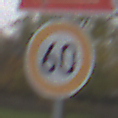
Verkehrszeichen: Geschwindigkeit60
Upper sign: KurveLinks
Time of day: Midday
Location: Outdoor (Suburban)
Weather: Overcast
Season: NotSpecified
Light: Natural